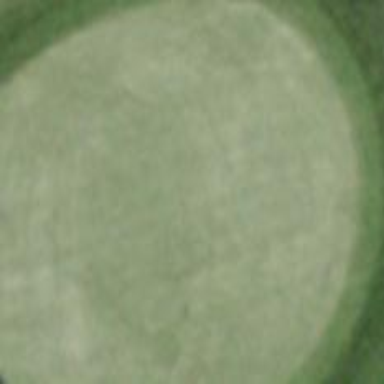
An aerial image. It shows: Picturesque green golfing area with grass land use.